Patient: sex F, age 75
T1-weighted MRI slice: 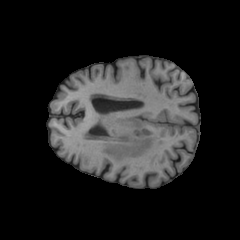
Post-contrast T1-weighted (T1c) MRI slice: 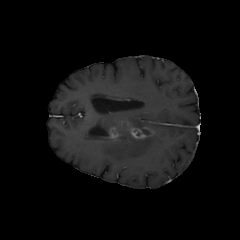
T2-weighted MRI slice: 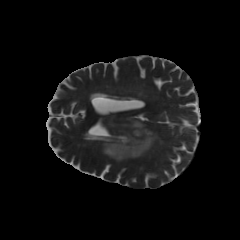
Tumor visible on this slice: yes
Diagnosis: Glioblastoma, IDH-wildtype
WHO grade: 4